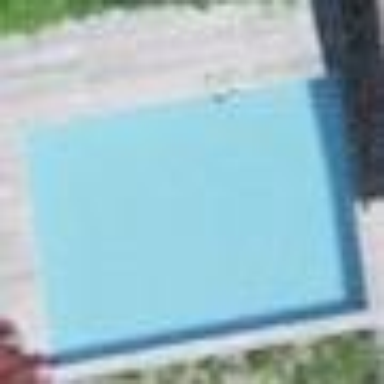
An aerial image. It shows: Swimming pool located in leisure land.